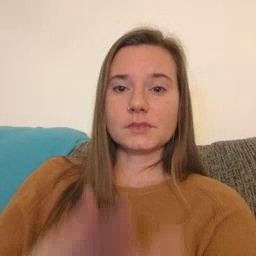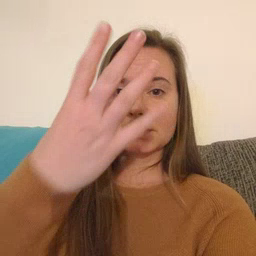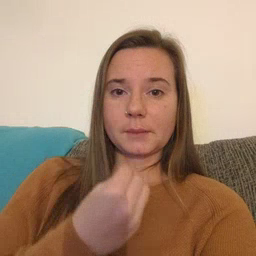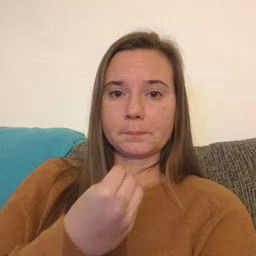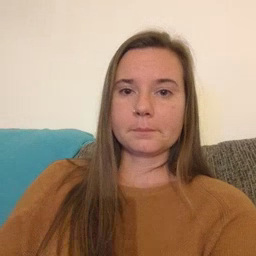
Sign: sleep